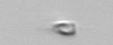
Label: Calciopappus